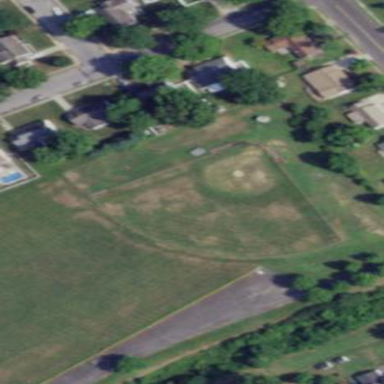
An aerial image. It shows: Baseball pitch for leisure land.